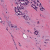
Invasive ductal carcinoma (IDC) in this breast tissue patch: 1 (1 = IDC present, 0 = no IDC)